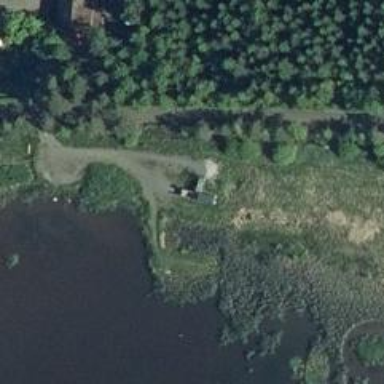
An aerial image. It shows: Bird hide located in leisure land area.